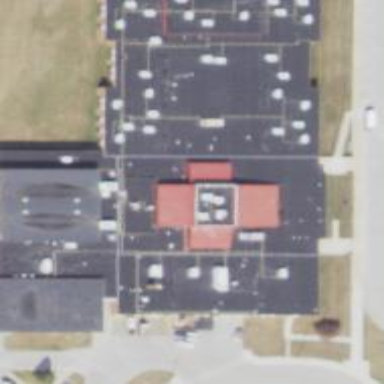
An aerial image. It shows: School building.